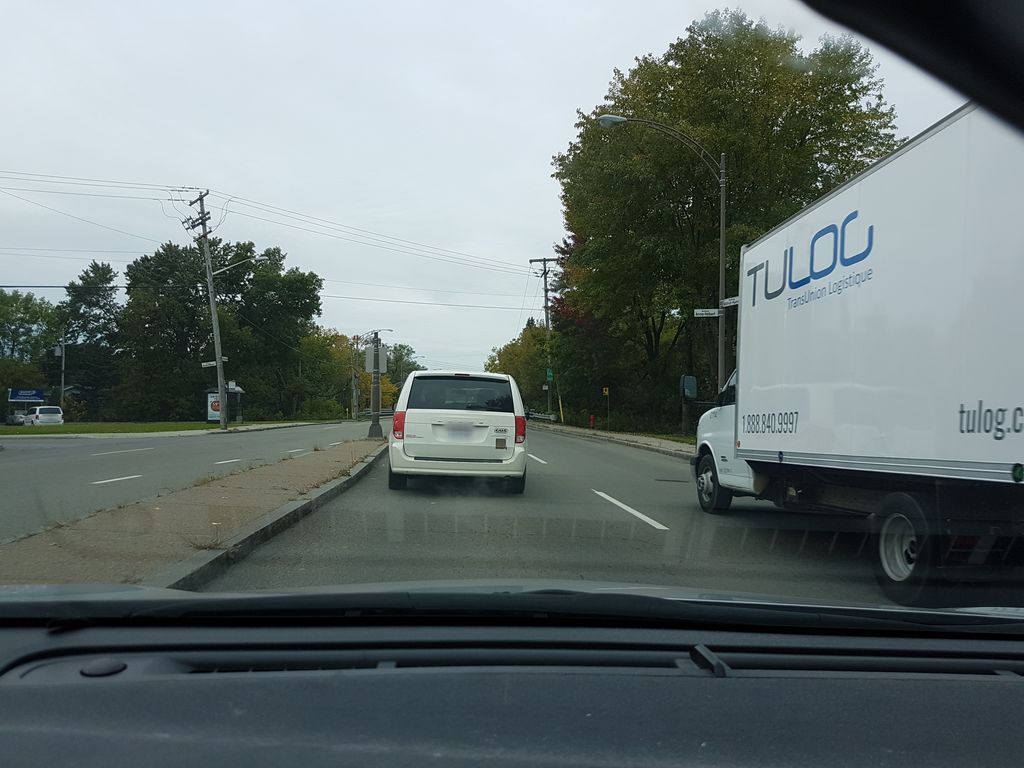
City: quebec_city